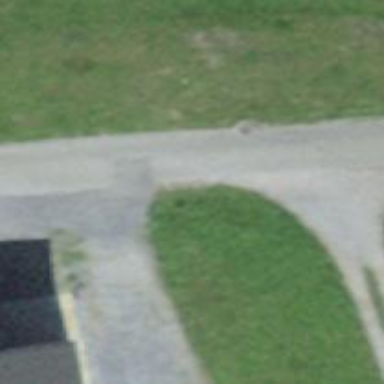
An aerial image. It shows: Asphalt road in residential area.